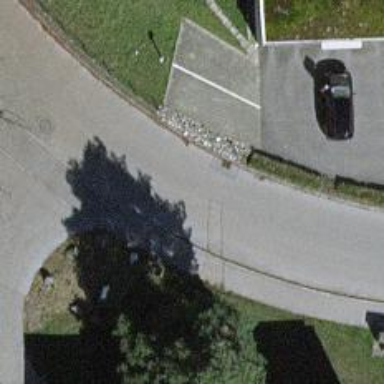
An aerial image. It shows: Residential road with asphalt surface. Sidewalk is present on the left side.